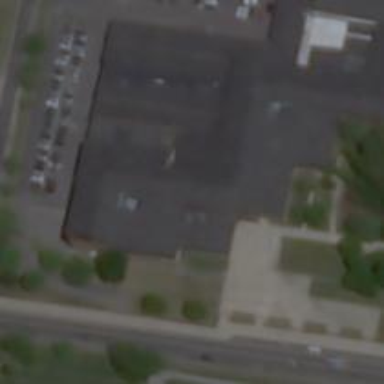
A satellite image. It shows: School.